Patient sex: F
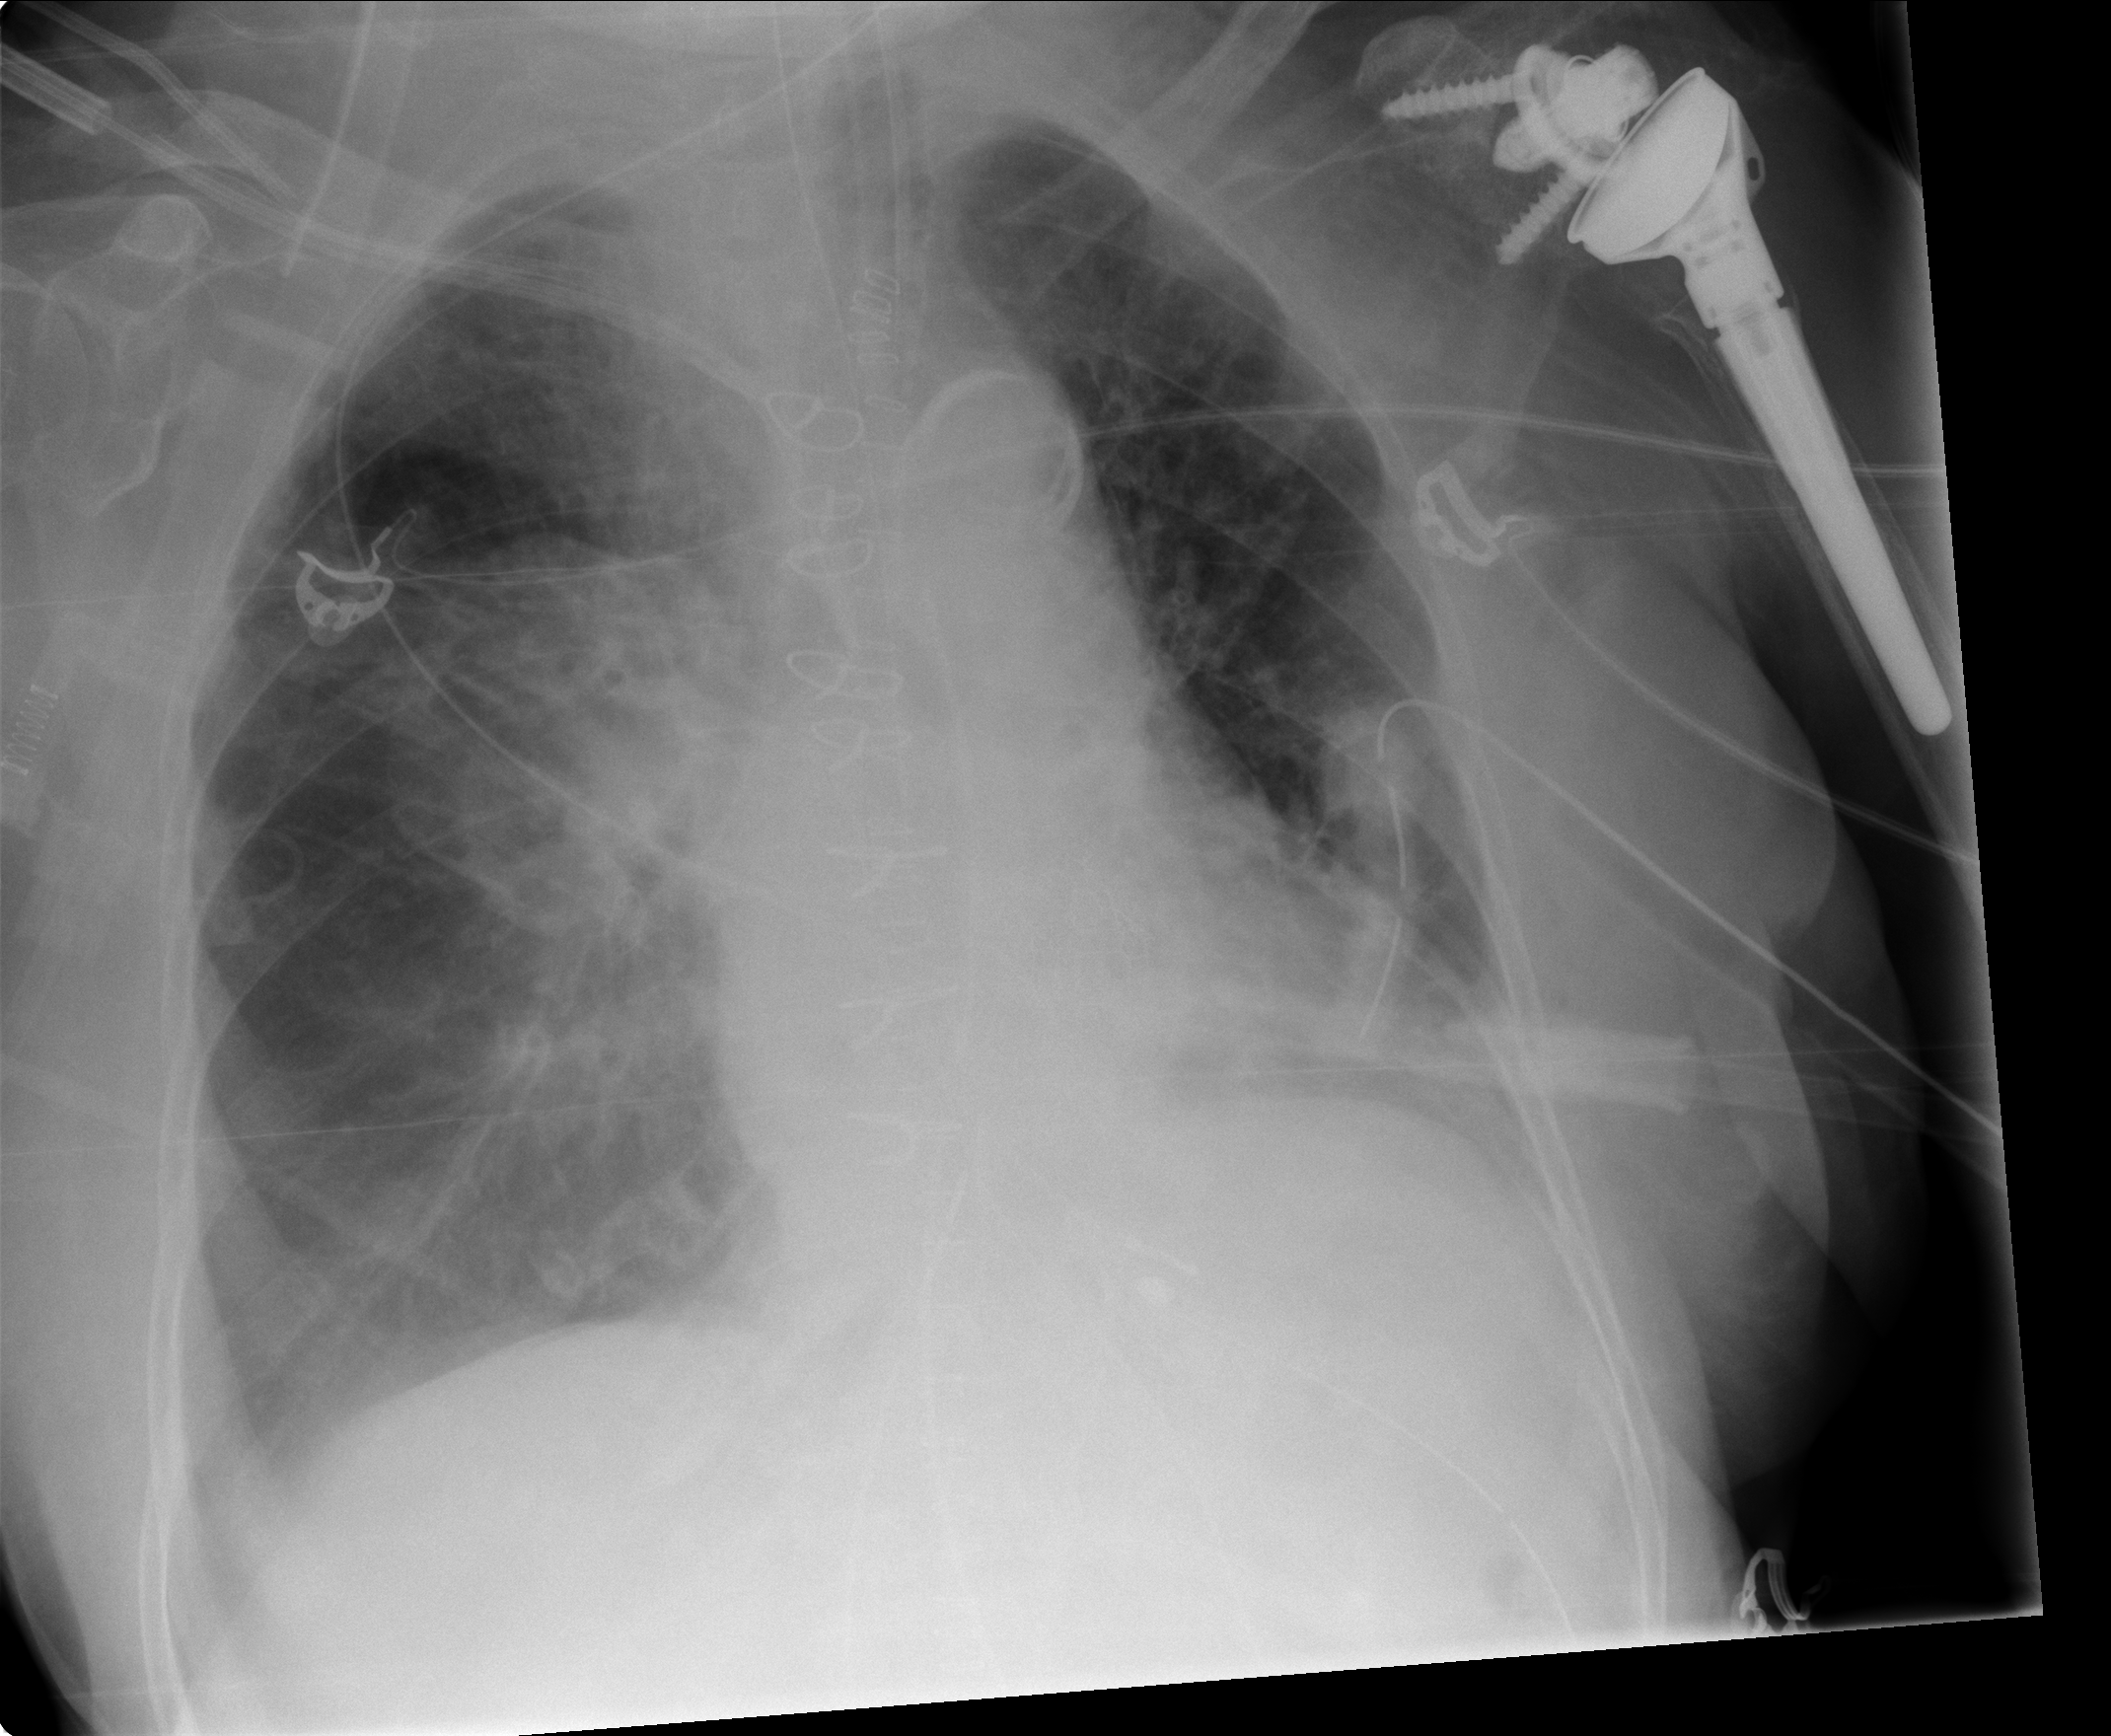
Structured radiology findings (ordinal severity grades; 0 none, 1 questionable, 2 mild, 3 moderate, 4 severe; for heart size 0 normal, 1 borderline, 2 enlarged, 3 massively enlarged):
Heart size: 0
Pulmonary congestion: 2
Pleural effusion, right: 0
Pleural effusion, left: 2
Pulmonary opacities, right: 2
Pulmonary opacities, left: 0
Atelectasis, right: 2
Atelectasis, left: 2